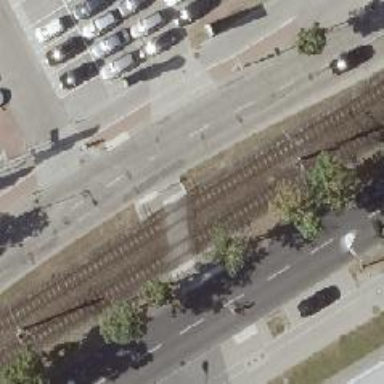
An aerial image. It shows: Unmarked crossing with pedestrian island.